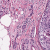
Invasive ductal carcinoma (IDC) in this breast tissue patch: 1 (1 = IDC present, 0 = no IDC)